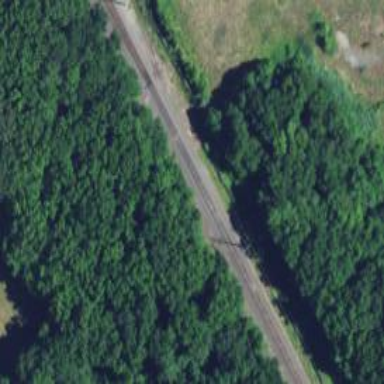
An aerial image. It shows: Railway track.